Field crop: maize
Growth stage: 2
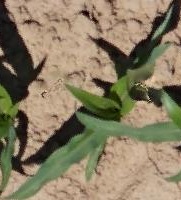
Species: maize